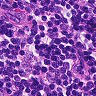
Metastatic tissue present: no